Question: As I have for a particular 'ListView', I have big trouble to understand how to to remove the "natural" sort of margin / spacing there is between each cells, and, even worse, on the right and left sides of said cells.
Here's an example:

As you can see, I use a color to bring out each cell. You cannot see the space at the end of the cells (on their right side), because I need to scroll, but you can trust me, the white space is equal on each side (bigger on the left & right, though...) which is not normal as I have specifically designed these cells so that their width is as large as the 'ListView' so that there is no need to use horizontal scrolling. My issue kinds of defeat my purpouse...
Each cell consists of one with the image and the one label.
The 'AnchorPane' is painted in yellow ('-fx-background-color: yellow;').
And as you can clearly see, there is these white spaces all around the cells.
FYI, here I am using but I intend to use <URL> 'JFXListView' & 'JFXListCell'. However, the spacing is even worse using those.
Strange point: I also painted the 'ListView'in green, but such color is nowhere. to be seen. I guess all the cells (and the empty one) overwrites the 'ListView' content, so it would make sense not to see its background. However, this means the cells are somehow "corrupted" since white spaces are "added" all around my cells.
I have tried to set padding to 0 for everything but in vain.
Finally, in the 'onUpdateItem' method, I do call the and when the cell is not flagged as , I set the graphic to the aforementioned AnchorPane otherwise I set it to null, which is clearly consistent to my screenshot.
Thanks for the help !
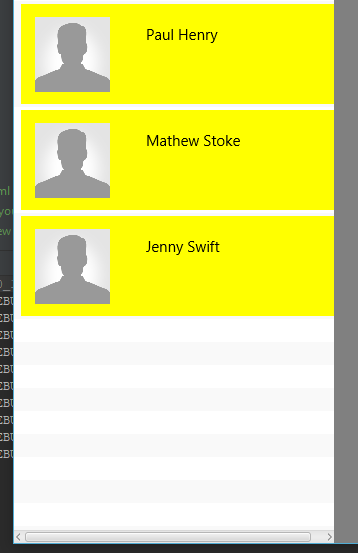
Answer: If you look at the default CSS stylesheet for JavaFX, <URL>, you'll see:
'''
.list-cell {
-fx-padding: 0.25em 0.583em 0.25em 0.583em; /* 3 7 3 7 */
}
'''
This is where the padding for the 'ListCell's is coming from. To remove this padding simply add your own stylesheet which contains:
'''
.list-cell {
-fx-padding: 0px;
}
'''
Or call 'setStyle' for each of your 'ListCell's:
'''
setStyle("-fx-padding: 0px;");
'''
The second option would best be done by using a custom <URL>.
'''
listView.setCellFactory(v -> new ListCell<>() {
{
setStyle("-fx-padding: 0px");
}
@Override
protected void updateItem(Object item, boolean empty) {
super.updateItem(item, empty);
if (empty || item == null) {
setText(null);
setGraphic(null);
} else {
// your custom display logic
}
}
});
'''
Also, after some quick testing with JFoenix it looks like using the above will also work for 'JFXListCell'; though you have to be careful about overriding 'updateItem' because 'JFXListCell' does in its implementation.